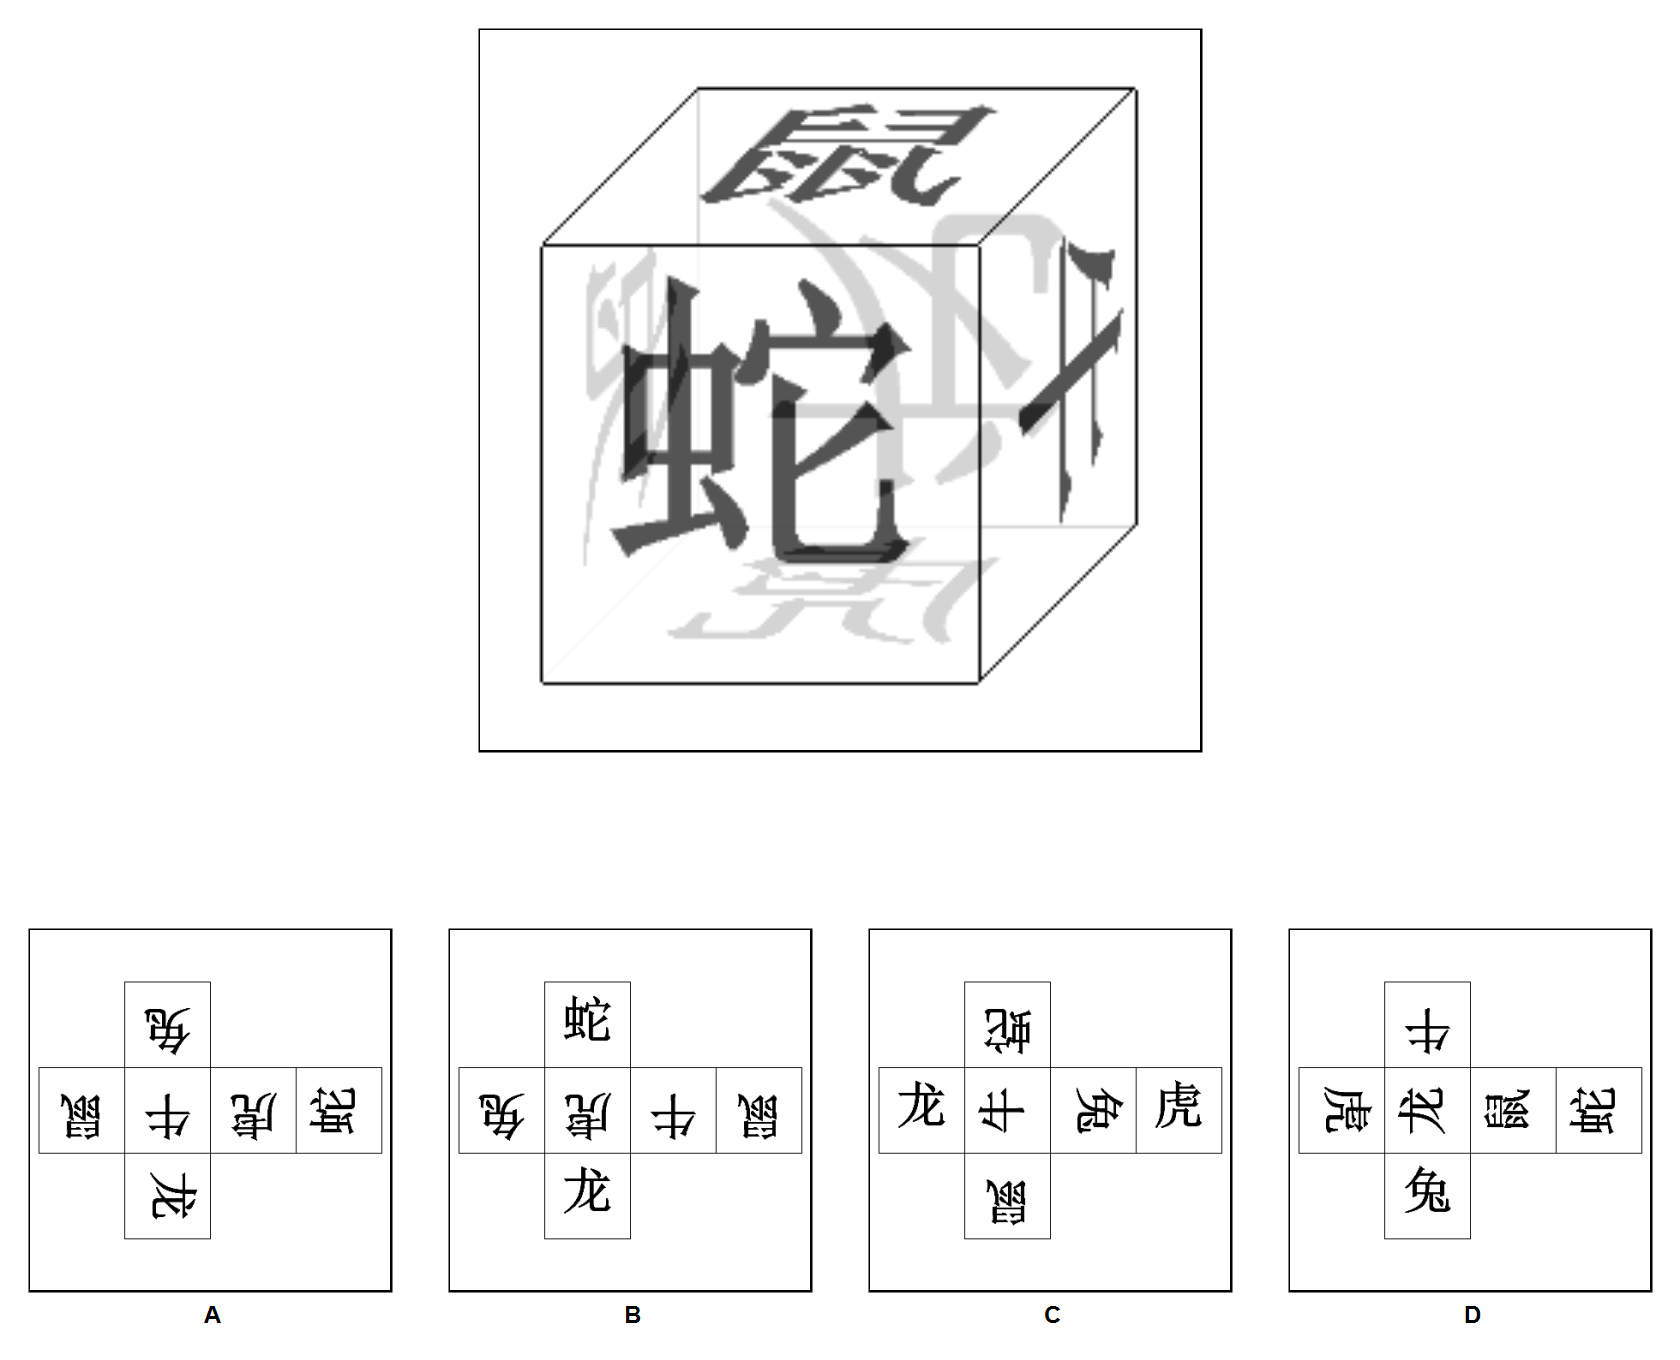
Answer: D